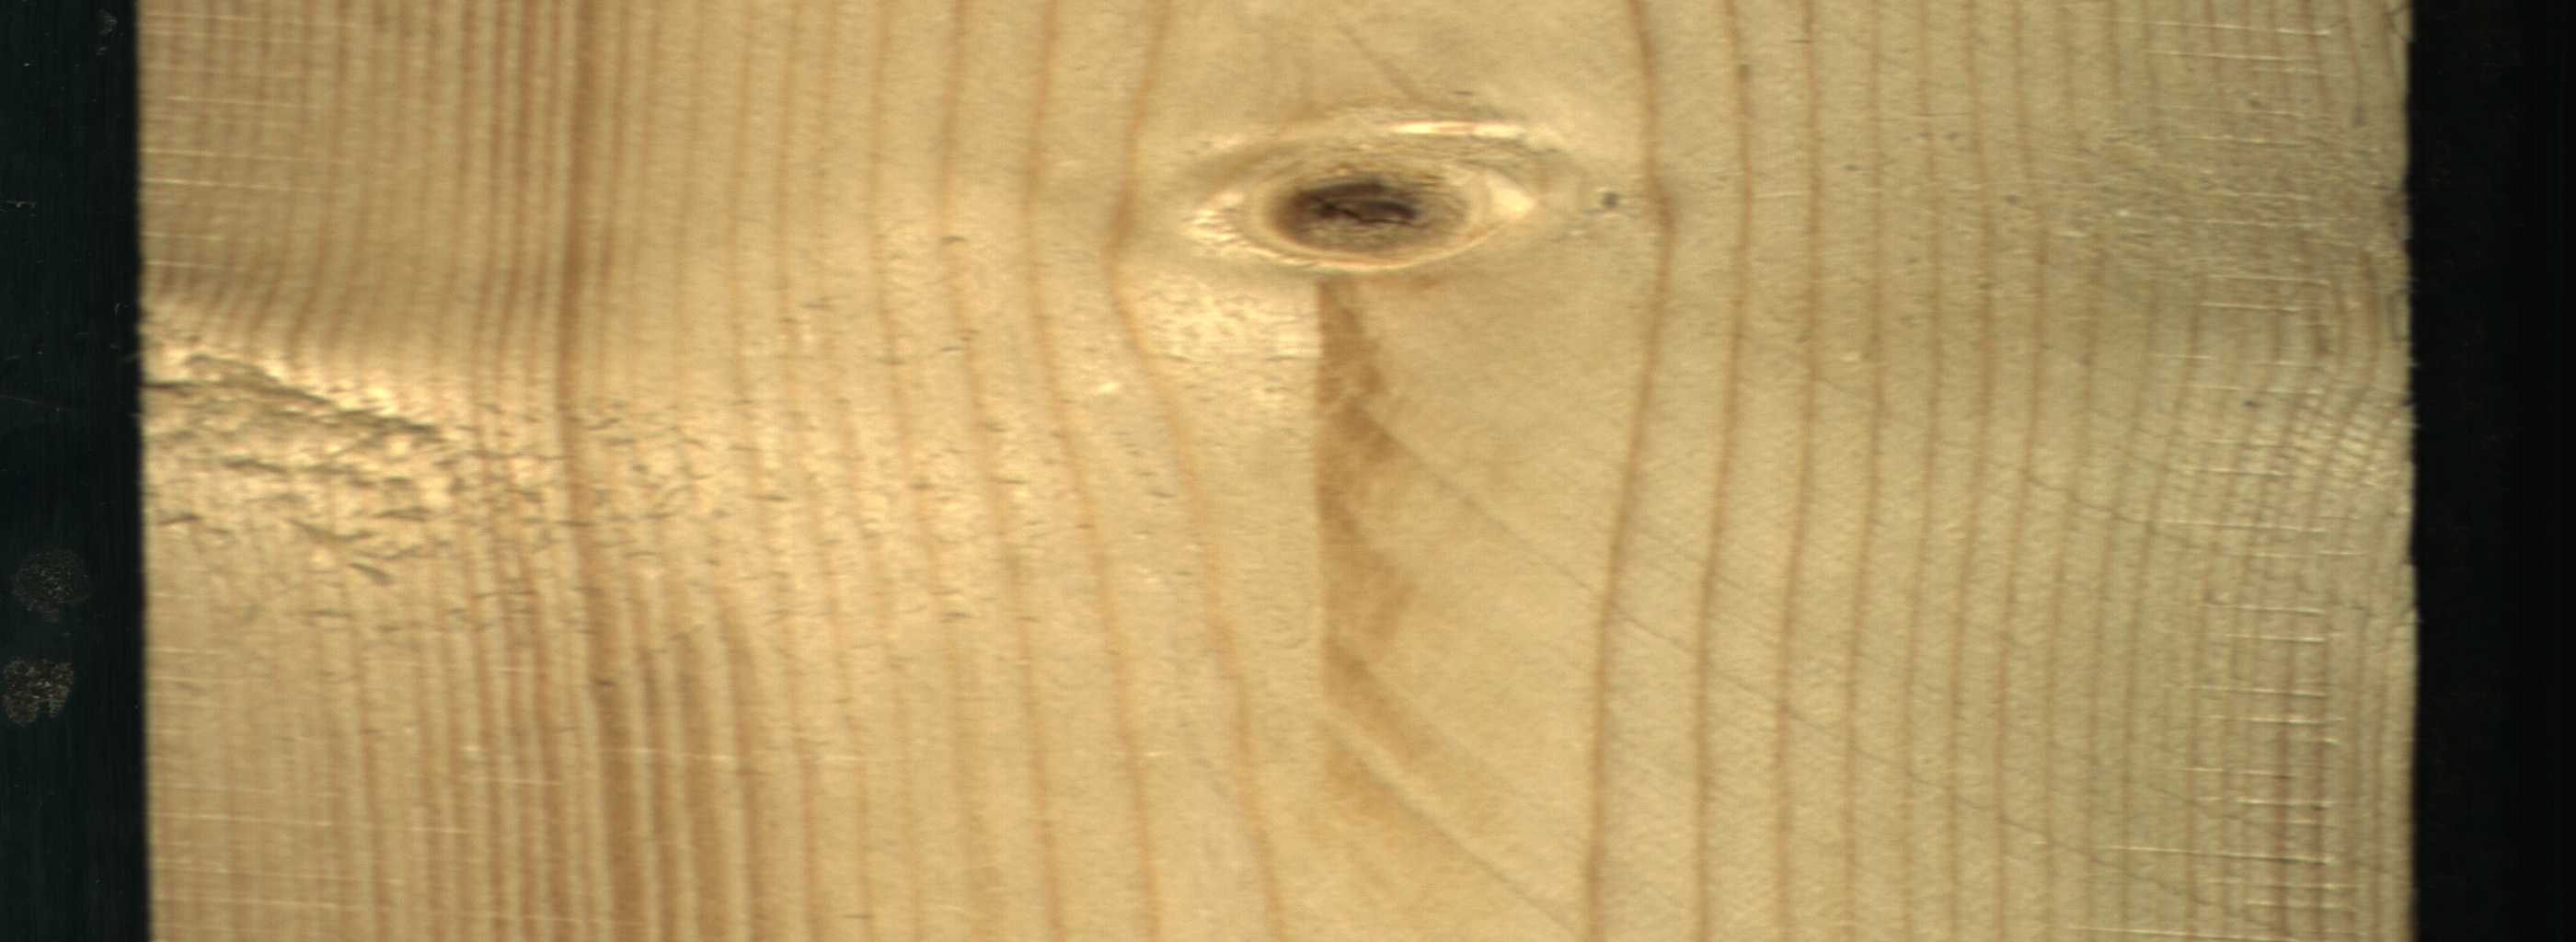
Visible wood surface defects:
Dead_Knot